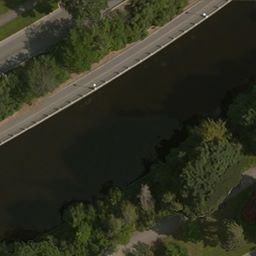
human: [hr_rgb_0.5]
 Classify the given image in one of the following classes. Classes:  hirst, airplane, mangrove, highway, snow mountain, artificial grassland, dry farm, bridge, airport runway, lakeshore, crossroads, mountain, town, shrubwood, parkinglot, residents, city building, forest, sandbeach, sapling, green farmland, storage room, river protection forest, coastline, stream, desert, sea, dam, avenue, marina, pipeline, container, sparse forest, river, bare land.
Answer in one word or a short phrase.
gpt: river